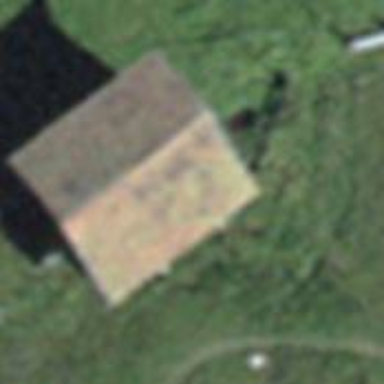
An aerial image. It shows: Shed.